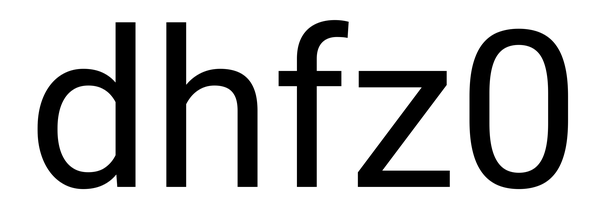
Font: Roboto_Regular